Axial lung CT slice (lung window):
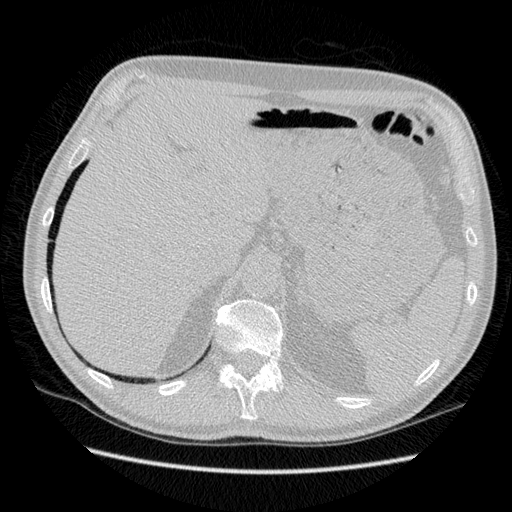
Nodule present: no